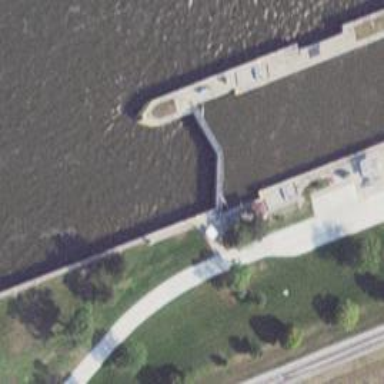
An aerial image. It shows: Lock gate on waterway.